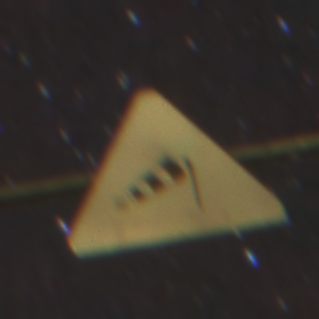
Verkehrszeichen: SeitenwindVonRechts
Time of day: Night
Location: Outdoor (Suburban)
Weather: Clear
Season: NotSpecified
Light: Artificial